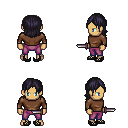
a pixel art fantasy rpg character, male body template, human, tanned skin, brown long-sleeve shirt, magenta pants, raven long bangs hairstyle, ghillies, dagger, four views (front, back, left, right), 2x2 character sprite sheet, small pixel art, hard edges, no anti-aliasing